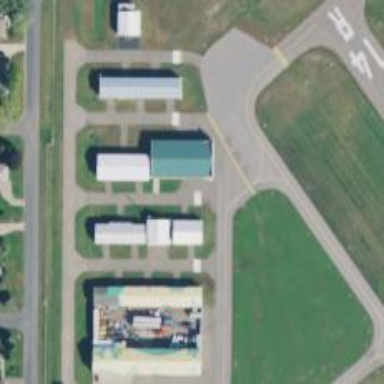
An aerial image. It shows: Image of taxiway at airport.